九年级 · 立体几何学
墙角处有若干大小相同的小立方体堆成如图的立体图形, 如果你打算搬走其中部分小立方体(不考虑操作技术的限制), 但希望搬完后从正面、从上面、从右面用平行光线照射时, 在墙面及地面上的影子不变, 那么

你最多可以搬走 \$ \qquad \$个小立方体.
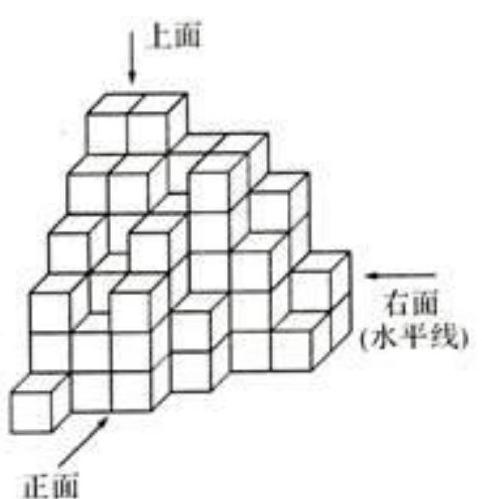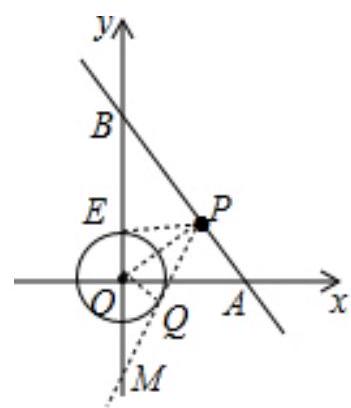
答案: $2 \sqrt{3}$
解析: 如图，

在直线 $y=-\sqrt{3} x+4$ 上, $x=0$ 时, $y=4$,

当 $y=0$ 时, $x=\frac{4 \sqrt{3}}{3}$,

$\therefore O B=4, O A=\frac{4 \sqrt{3}}{3}$,

$\therefore \tan \angle O B A=\frac{O A}{O B}=\frac{\sqrt{3}}{3}$,

$\therefore \angle O B A=30^{\circ}$,

由 $P Q$ 切 $\odot O$ 于 $Q$ 点可知: $O Q \perp P Q$,

$\therefore P Q=\sqrt{O P^{2}-O Q^{2}}$,

由于 $O Q=1$,

因此当 $O P$ 最小时 $P Q$ 长取最小值, 此时 $O P \perp A B$,

$\therefore O P=\frac{1}{2} O B=2$,

此时 $P Q=\sqrt{2^{2}-1^{2}}=\sqrt{3}$,

$B P=\sqrt{4^{2}-2^{2}}=2 \sqrt{3}$,

$\therefore O Q=\frac{1}{2} O P$, 即 $\angle O P Q=30^{\circ}$,

若使点 $P$ 到直线 $a$ 的距离最大,

则最大值为 $P M$, 且 $M$ 位于 $x$ 轴下方,

过点 $P$ 作 $P E \perp y$ 轴于点 $E$,

$\therefore E P=\frac{1}{2} B P=\sqrt{3}$,

$\therefore B E=\sqrt{(2 \sqrt{3})^{2}-(\sqrt{3})^{2}}=3$,

$\therefore O E=4-3=1$,

$\because O E=\frac{1}{2} O P$,

$\therefore \angle O P E=30^{\circ}$,
$\therefore \angle E P M=30^{\circ}+30^{\circ}=60^{\circ}$,

即 $\angle E M P=30^{\circ}$,

$\therefore P M=2 E P=2 \sqrt{3}$.

故答案为: $2 \sqrt{3}$.